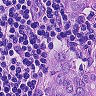
Metastatic tissue present: yes